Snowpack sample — Snodgrass Mountain, Crested Butte, Colorado (2/4/25, 12:06 PM MST)
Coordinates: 38.923, -106.968
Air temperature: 35 °F
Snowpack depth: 80 cm
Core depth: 30 cm
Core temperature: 35.6 °F
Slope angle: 14°, slope face: 78°
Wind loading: low
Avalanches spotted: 0
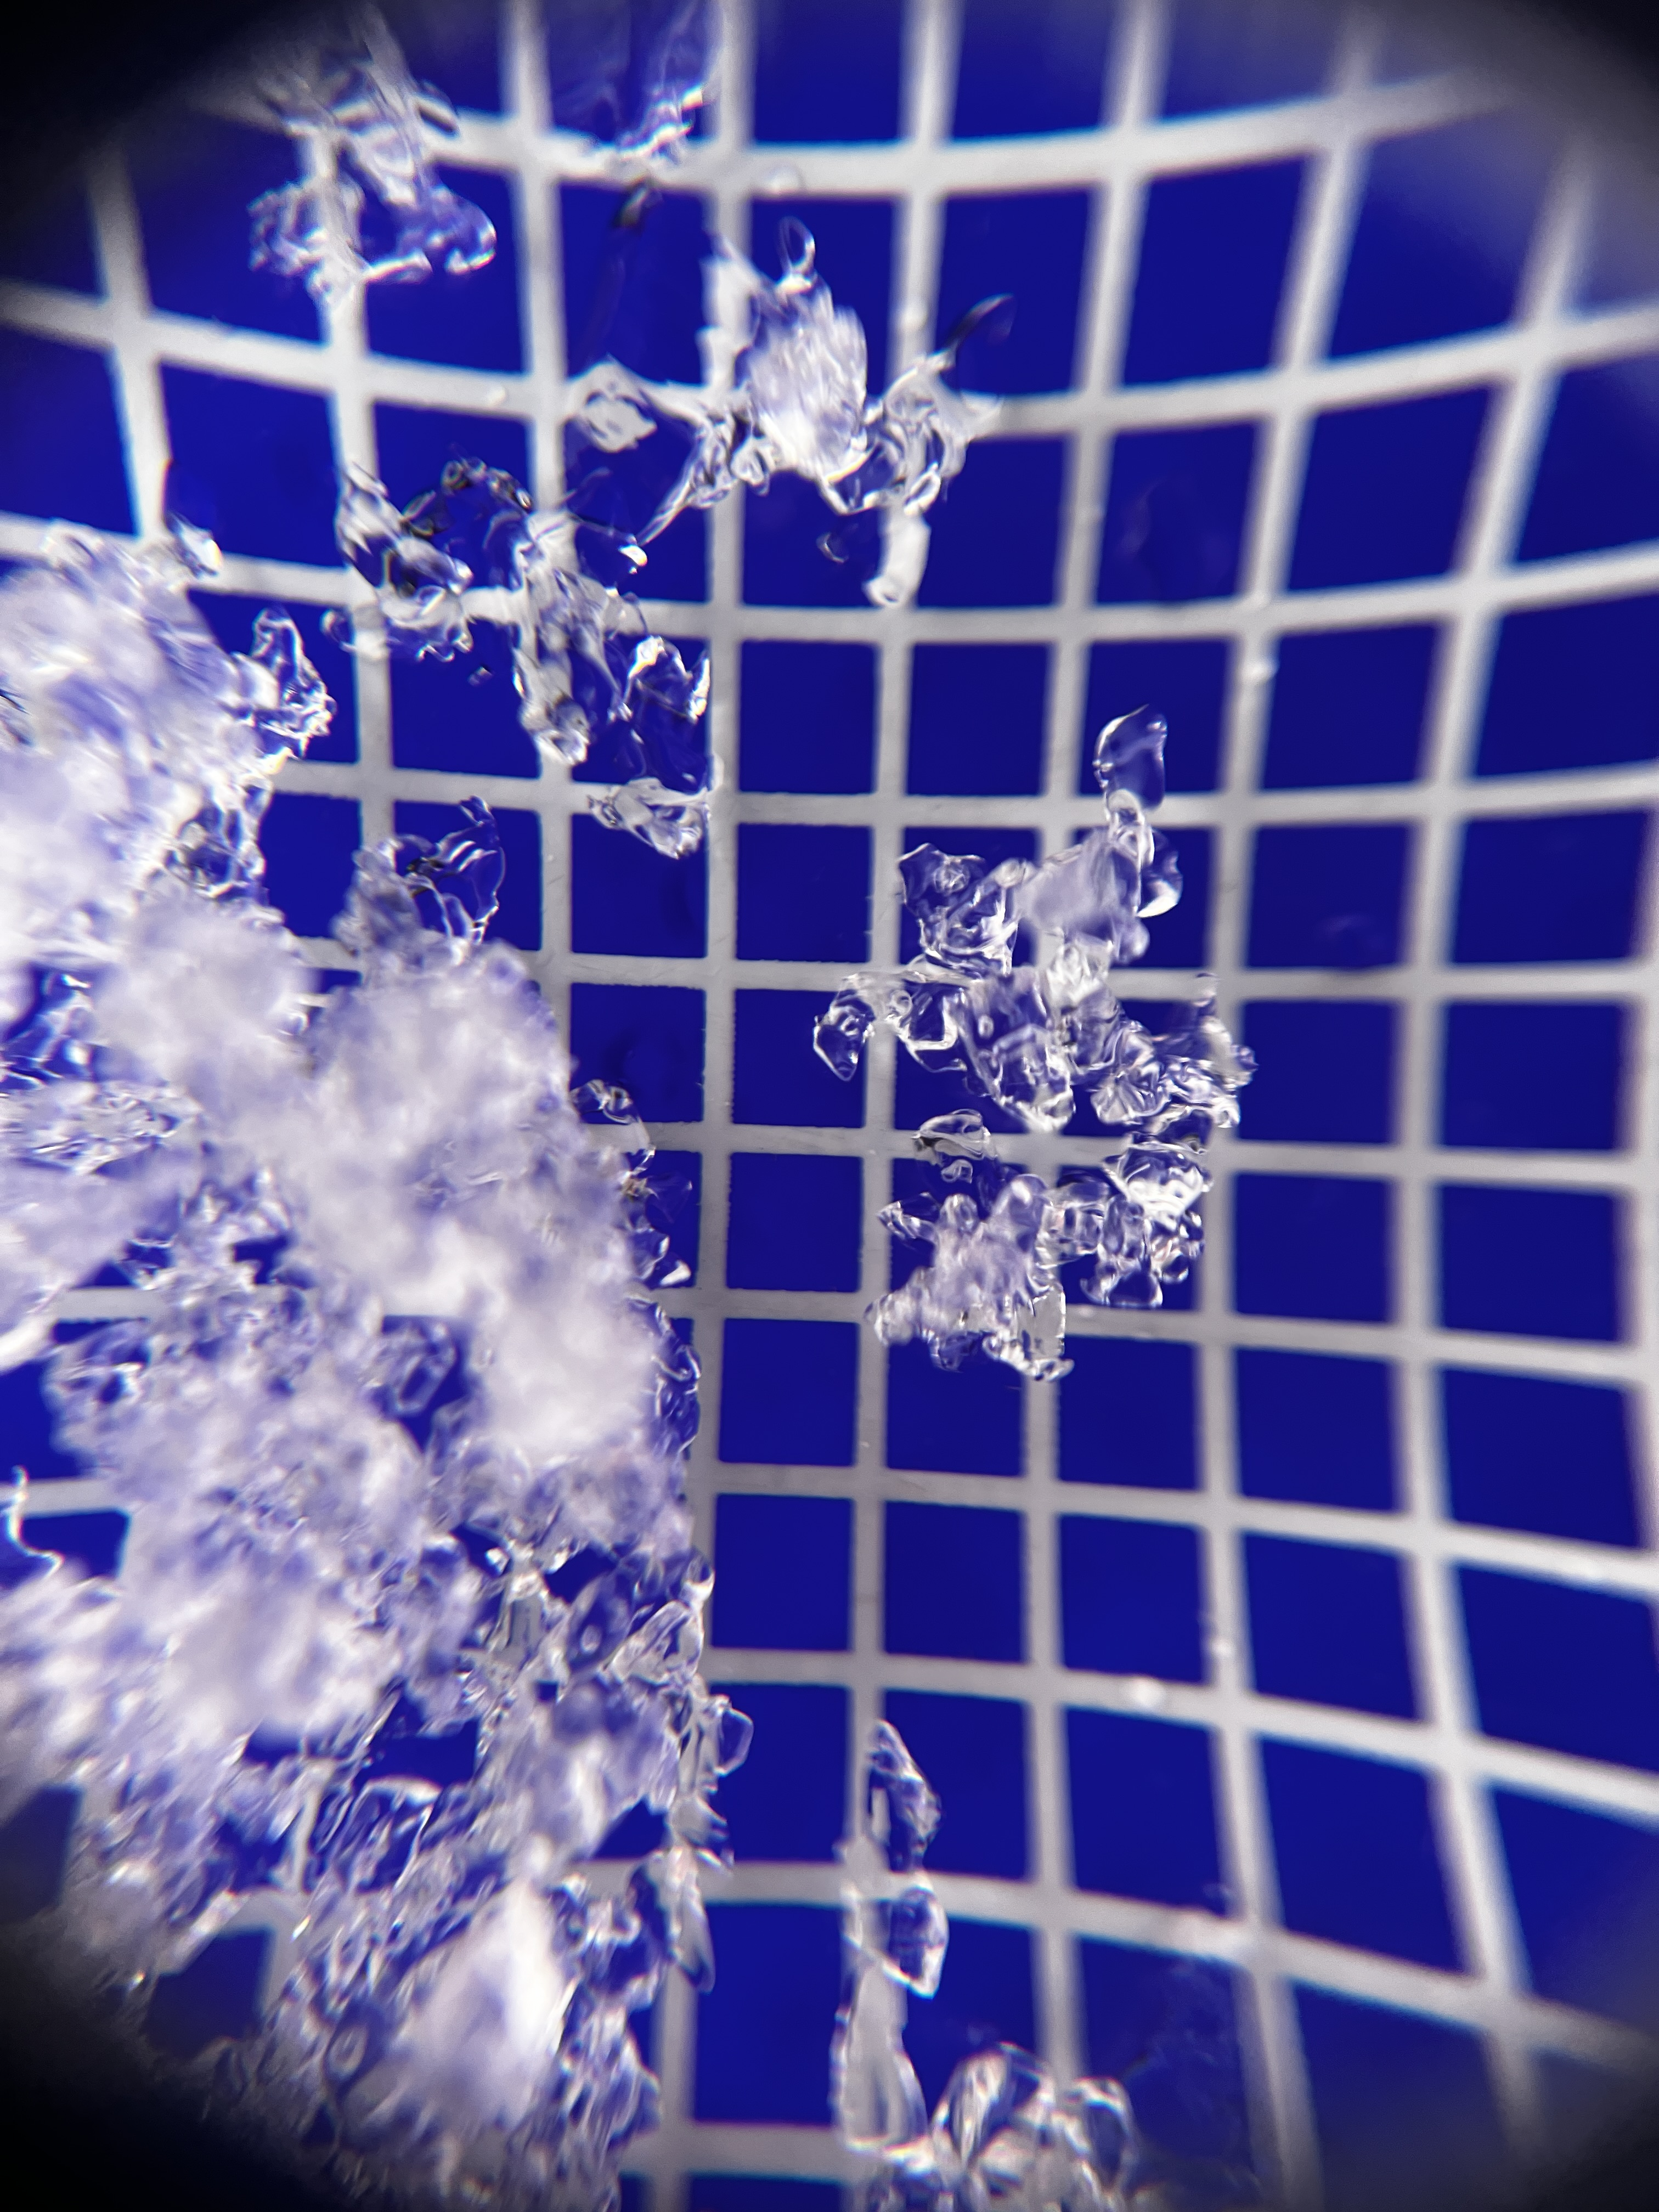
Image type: magnified_profile
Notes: No avalanches nearby, unusually warm weather for the last month reported by residents, Collected 25 yards from treeline